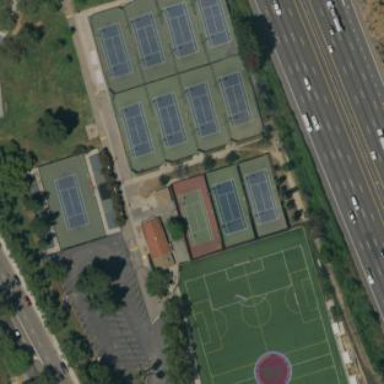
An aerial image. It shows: Concrete tennis court in leisure land pitch.